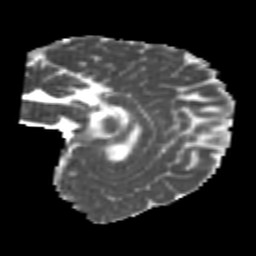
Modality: MD
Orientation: sagittal
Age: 24
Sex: male
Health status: healthy
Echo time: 0.074 s